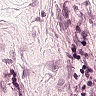
Metastatic tissue present: no